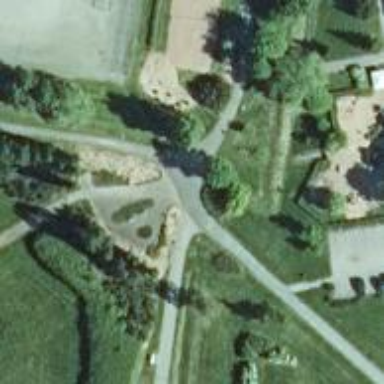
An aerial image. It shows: Asphalt cycleway.